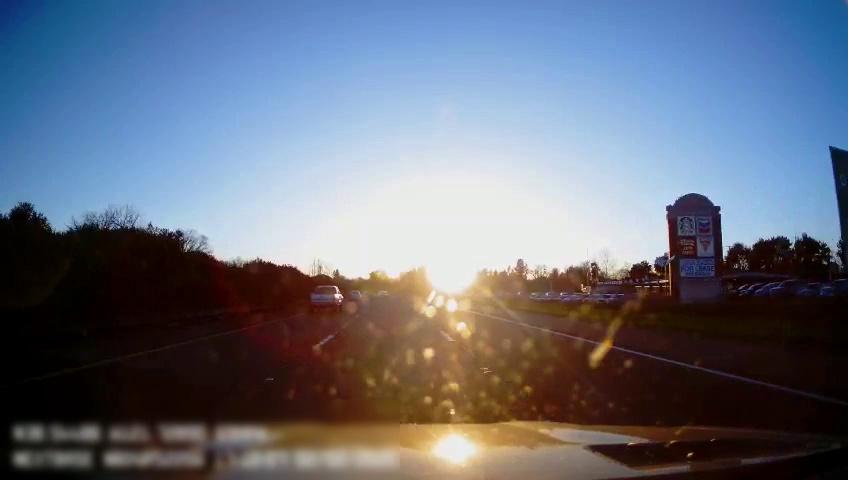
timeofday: Day
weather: Sunny
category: Drivable Space
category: Vehicles | SUV
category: Vehicles | SUV
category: Vehicles | Truck
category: Vehicles | SUV
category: Vehicles | SUV
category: Vehicles | SUV
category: Vehicles | SUV
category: Vehicles | SUV
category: Vehicles | SUV
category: Vehicles | Car
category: Vehicles | Car
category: Lanes | Alternate Lane
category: Lanes | Current Lane
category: Lanes | Current Lane
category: Lanes | Alternate Lane
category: Traffic | Signs